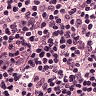
Metastatic tissue present: no